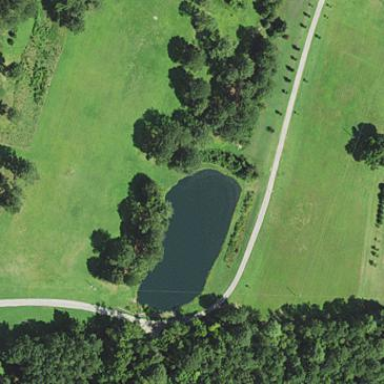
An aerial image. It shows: Serene pond surrounded by nature.